Question: I want to get this bold part from this string:
'''
some other code src='/pages/captcha?t=c&s=**51afb384edfc&h=513cc6f5349b**' '</td><td><input type=text name=captchaenter id=captchaenter size=3'
'''
This is my regex that is not working:
'''
Regex("src=\'/pages/captcha\?t=c&s=([\d\w&=]+)\'", RegexOptions.IgnoreCase)
'''
In tool for regex testing it's working.
How can this be fixed?

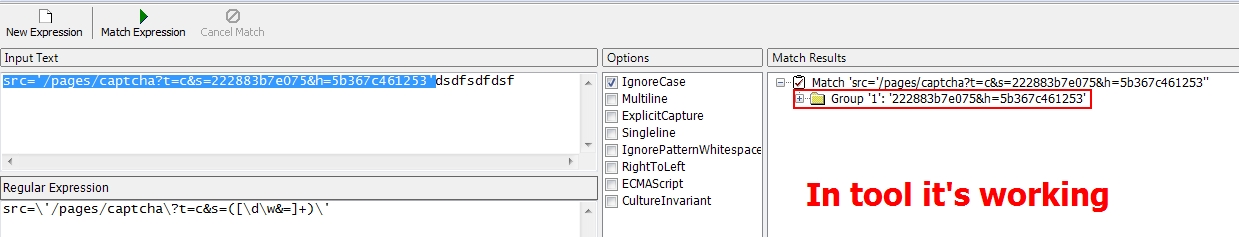
Answer: Your string-based regex is different from the regex you tested in the tool. In your regex, you have [\d\w\W]+ which matches any character and is aggressive (i.e. no ? after + to make it non-aggressive). So it may match a very long string, which may be all the way up to the end quote.
In your tool you have [\d\w&=] which only matches digits, letters, & and =, so obviously it will stop when hitting the end quote.